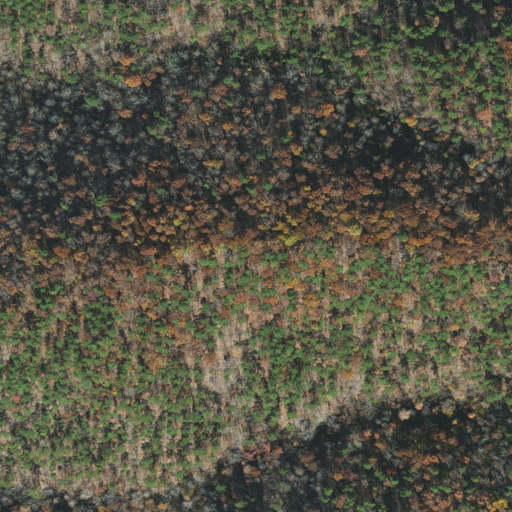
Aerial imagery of mountains in Arkansas named Crystal Mountains containing mixed forest, deciduous forest, and evergreen forest